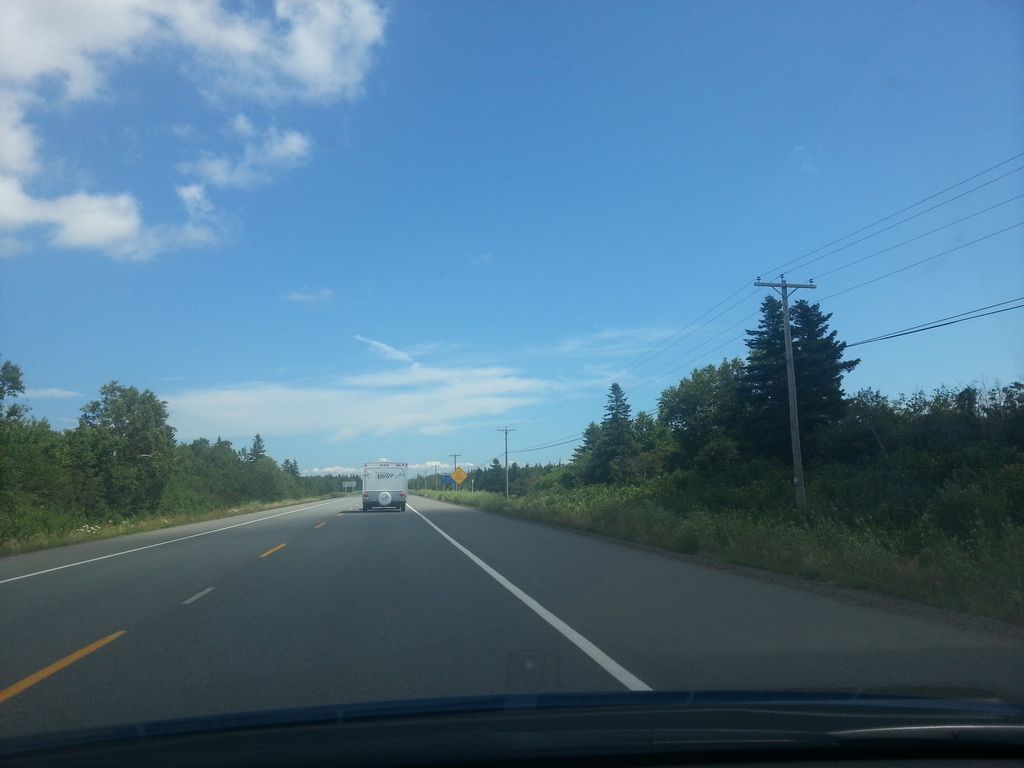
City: charlottetown